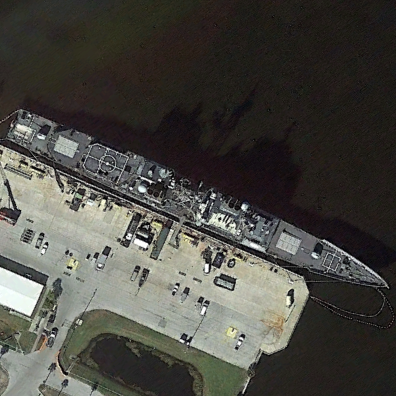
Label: cruiser